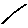
Label: line